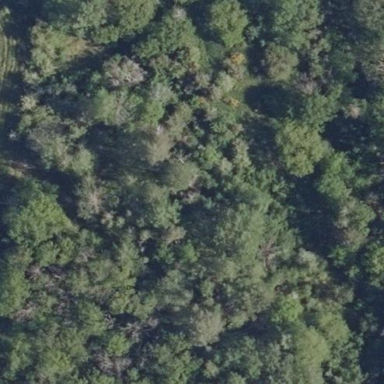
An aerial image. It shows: Area covered in scrub vegetation.